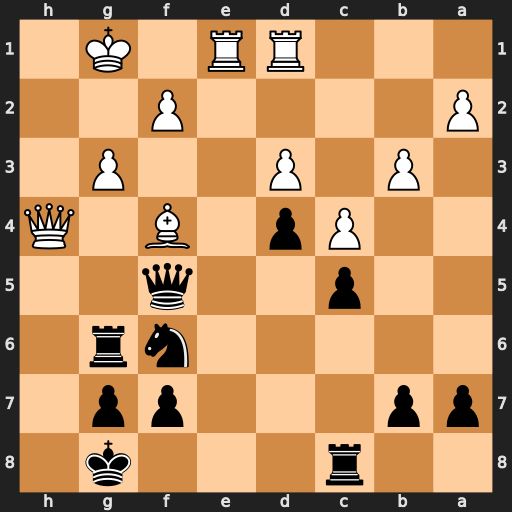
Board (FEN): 2r3k1/pp3pp1/5nr1/2p2q2/2Pp1B1Q/1P1P2P1/P4P2/3RR1K1
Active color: b
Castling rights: -
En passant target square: -
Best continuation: Rg4 Qh1 Qxf4